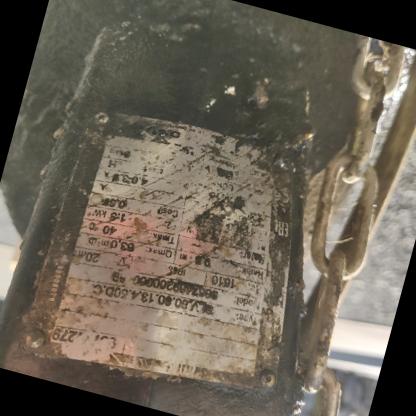
Klasa: tabliczka-znamionowa